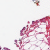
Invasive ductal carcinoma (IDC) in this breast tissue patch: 0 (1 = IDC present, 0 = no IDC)